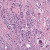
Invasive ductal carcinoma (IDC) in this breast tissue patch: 1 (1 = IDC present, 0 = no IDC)